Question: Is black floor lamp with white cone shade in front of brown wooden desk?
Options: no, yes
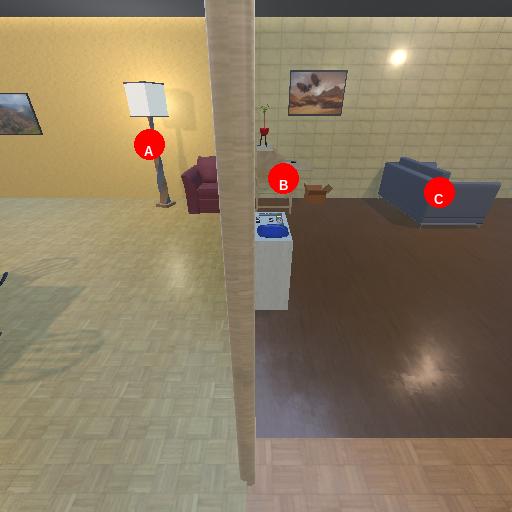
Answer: no